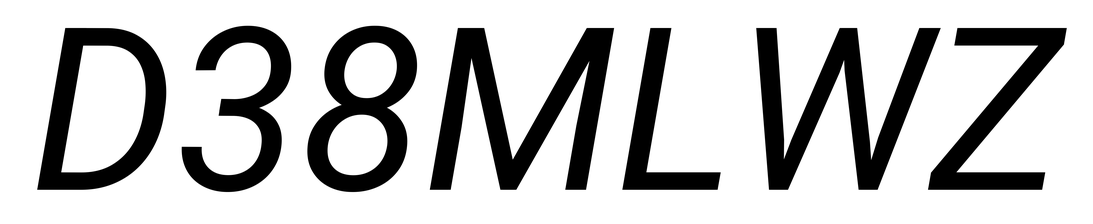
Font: Roboto-Italic_Italic